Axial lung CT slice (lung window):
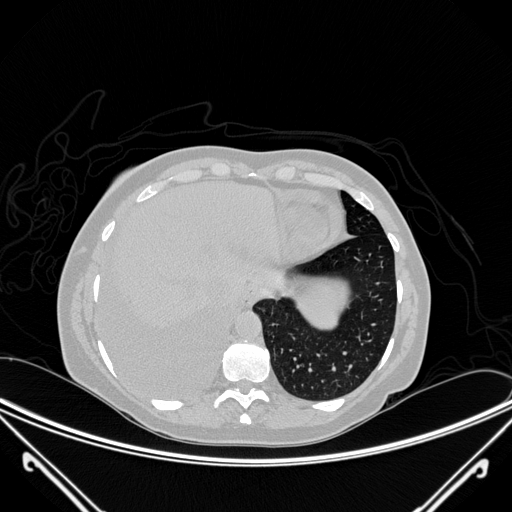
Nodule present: no